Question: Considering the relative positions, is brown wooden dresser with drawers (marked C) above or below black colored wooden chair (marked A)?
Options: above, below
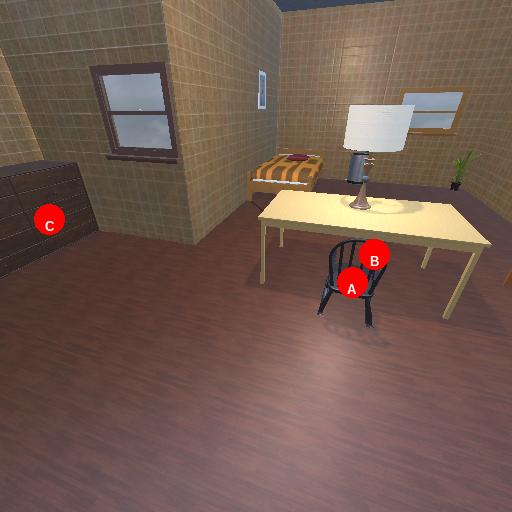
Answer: above